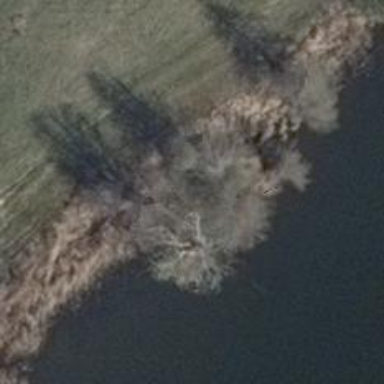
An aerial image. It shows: Beautiful tree in nature.